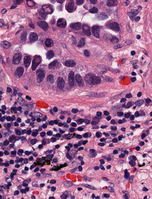
Tumor epithelial tissue: yes
Tumor-associated stroma tissue: yes
Normal tissue: no